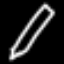
Label: pencil